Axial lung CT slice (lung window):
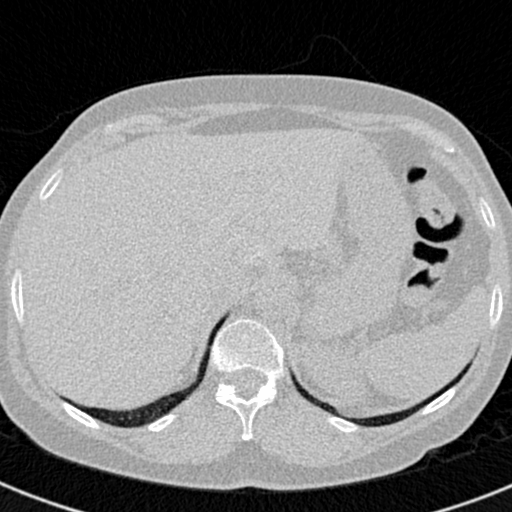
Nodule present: no